Field crop: tomato
Growth stage: 1
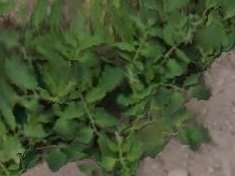
Species: tomato